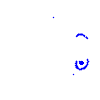
Particle: proton